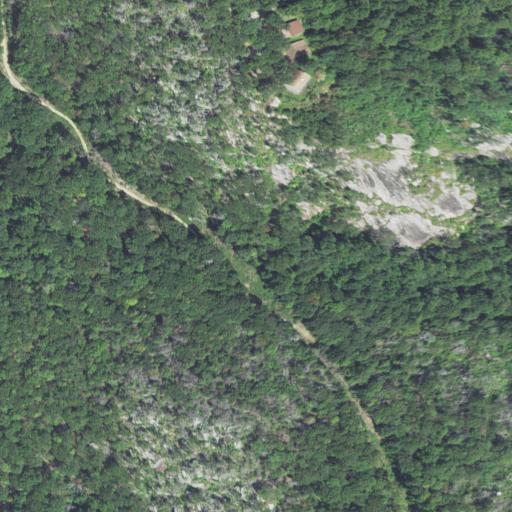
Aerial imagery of gap in North Carolina named Haircomb Gap containing deciduous forest, mixed forest, open development, grassland, evergreen forest, and shrub